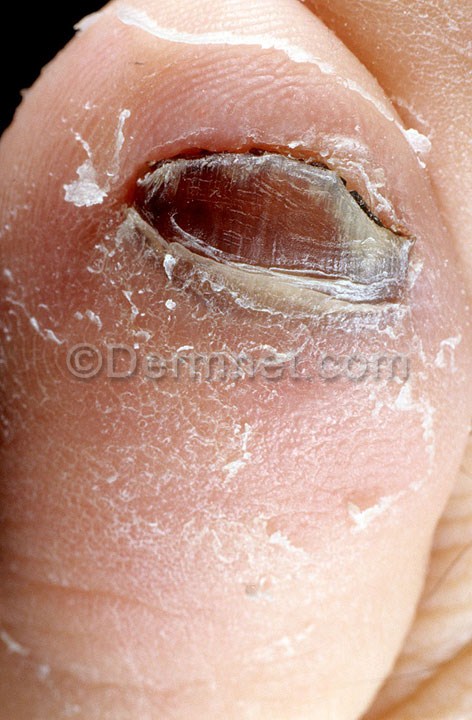
Disease: Nail Fungus and other Nail Disease